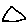
Label: triangle